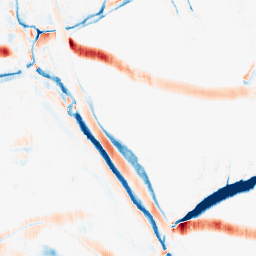
Category: morphological
Decomposition family: morphological_rect
Decomposition parameters: operation: average
width: 5
height: 20
Upsampling method: bspline
Upsampling parameters: scale: 8
Upsampling scale: 8